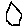
Label: hexagon